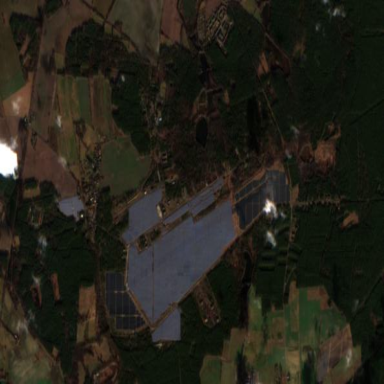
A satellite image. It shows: Solar power generator using photovoltaic panels.